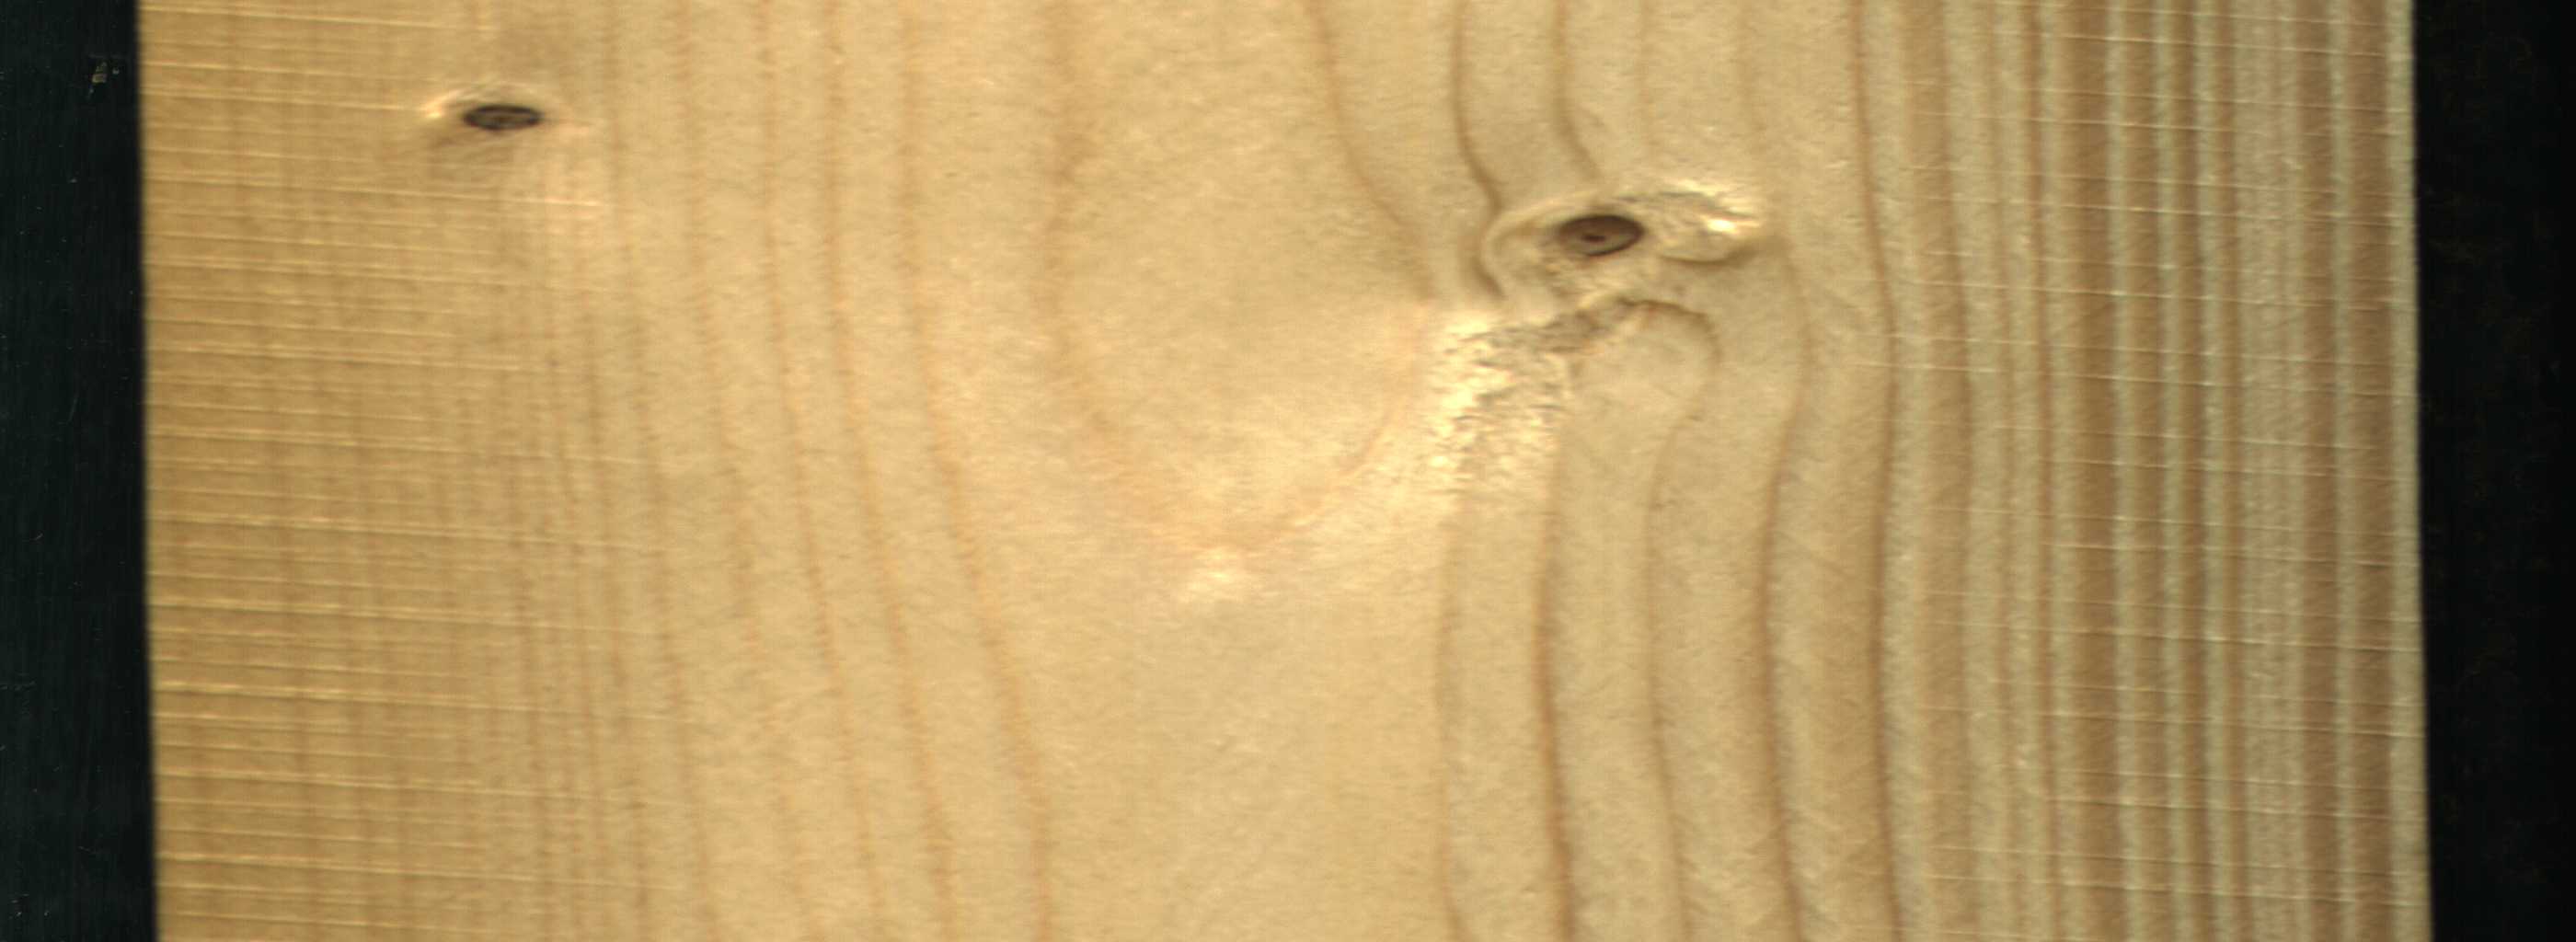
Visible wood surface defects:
Dead_Knot
Live_Knot